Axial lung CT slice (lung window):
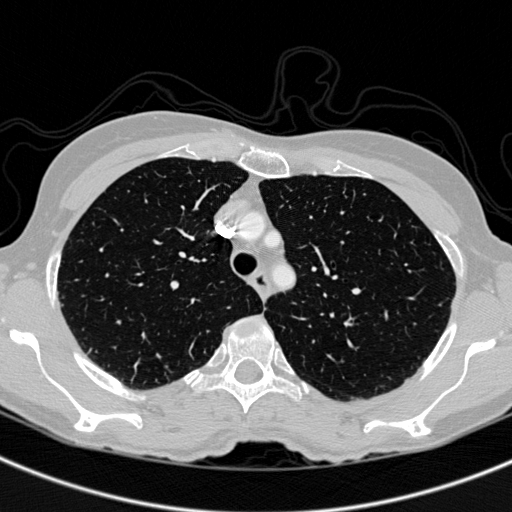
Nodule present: no